Question: I'm unable to access my orders_index view from my OrdersController.
location:
esourcesiews\orders
'''
@extends 'app'
@section('heading')
Orders Index
@endsection
@section('content')
<section>
content section
</section>
@endsection
'''
location: app\Http\Controllers
'''
public function index(){
return view('orders.orders_index');
}
'''
'''
Route::get('orders', 'OrdersController@index');
'''

'''
'/app'
<?php $__env->startSection('heading'); ?>
Orders Index
<?php $__env->stopSection(); ?>
<?php $__env->startSection('content'); ?>
<section>
content section
</section>
<?php $__env->stopSection(); ?>
<?php echo $__env->make(, array_except(get_defined_vars(), array('__data', '__path')))->render(); ?>
'''
---
I think it has something to do with namespacing, which I have not quite figured out yet. I haven't seen any information online yet about namespacing in the view, so I do not know if I am to use namespace in the views.
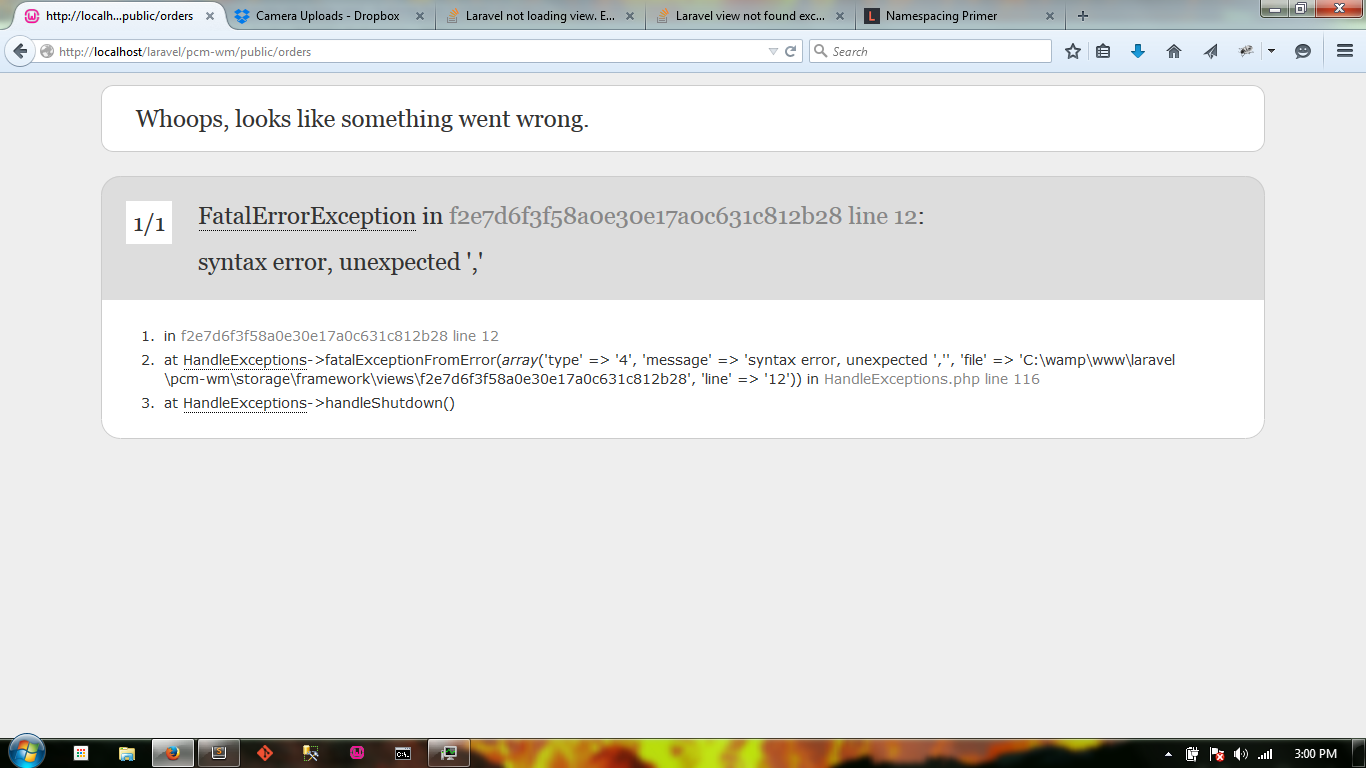
Answer: It should be '@extends('app')' not '@extends 'app''. For Laravel what you did now was like writing: '@extends() 'app'' So it tries to call the function 'make' with an empty first parameter (because you didn't pass anything to '@extends') and hence you get that syntax error.